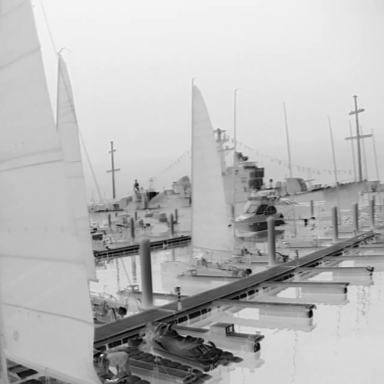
There are three objects shown in the infrared image, including two canoes, and a sailboat.